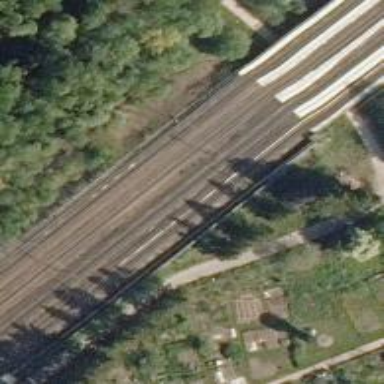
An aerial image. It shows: Railway signal supported by catenary mast.